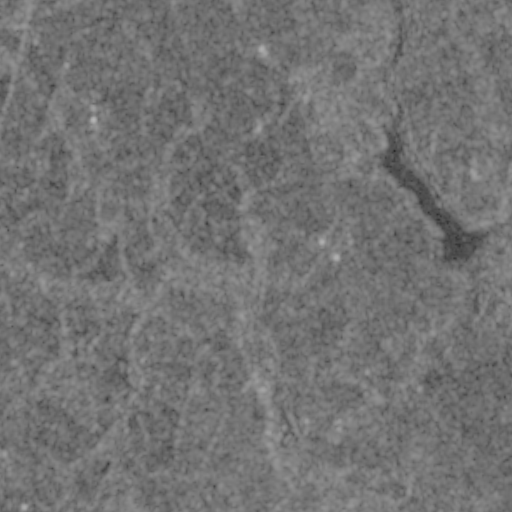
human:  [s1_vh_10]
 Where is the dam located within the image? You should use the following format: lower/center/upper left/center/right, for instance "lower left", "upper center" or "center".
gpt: The dam is located in the center right of the image.
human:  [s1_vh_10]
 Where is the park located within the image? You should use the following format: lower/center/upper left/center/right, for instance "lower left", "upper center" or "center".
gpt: The park is located in the lower center of the image.
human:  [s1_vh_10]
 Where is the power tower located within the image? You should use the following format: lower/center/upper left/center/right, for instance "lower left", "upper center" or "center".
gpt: There is no power tower in the image.

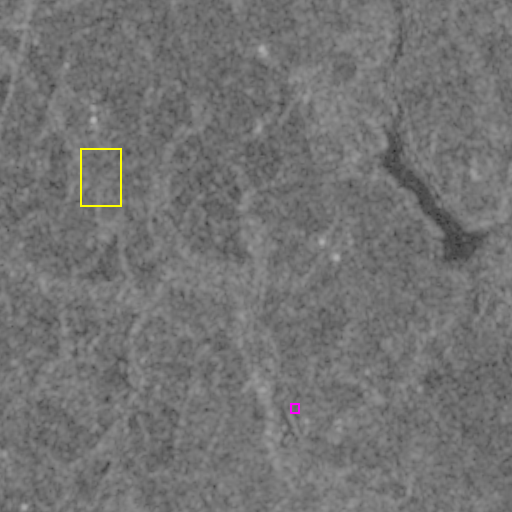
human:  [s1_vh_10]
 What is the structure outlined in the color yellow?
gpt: The structure outlined in yellow is a crop field.
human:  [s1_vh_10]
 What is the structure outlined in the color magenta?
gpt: The structure outlined in magenta is a park.
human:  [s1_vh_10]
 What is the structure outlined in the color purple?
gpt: There is no purple outline.